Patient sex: M
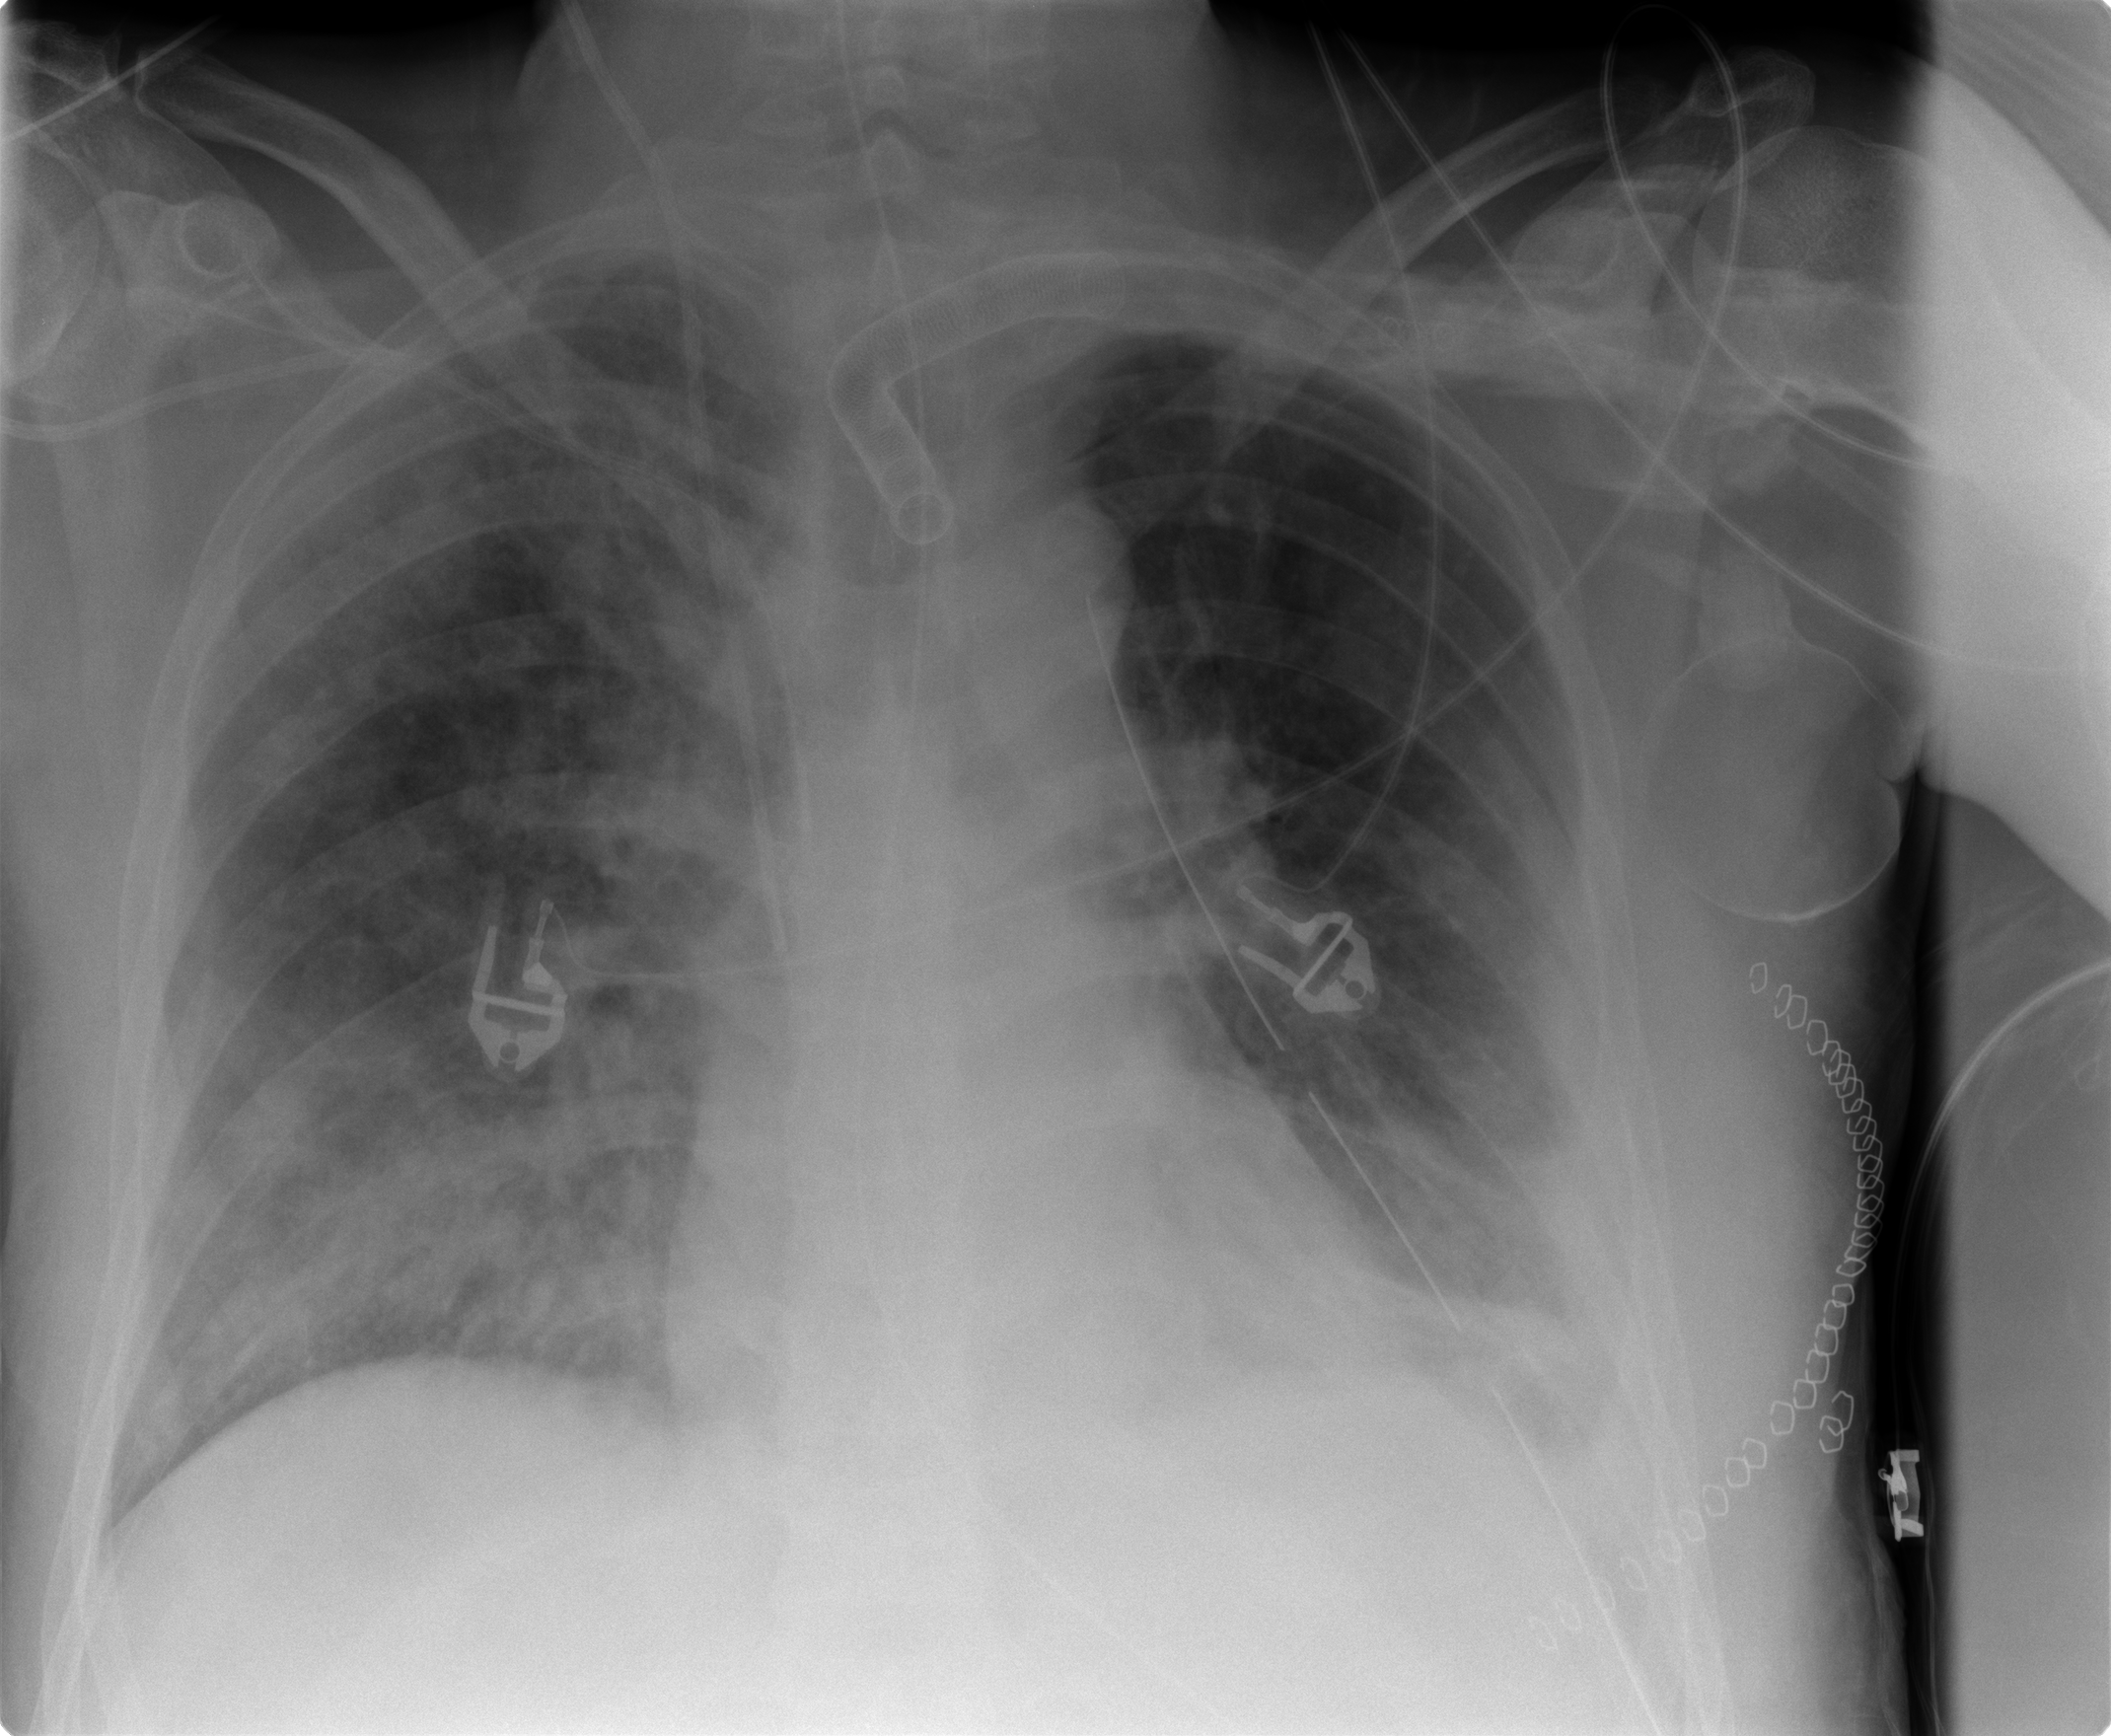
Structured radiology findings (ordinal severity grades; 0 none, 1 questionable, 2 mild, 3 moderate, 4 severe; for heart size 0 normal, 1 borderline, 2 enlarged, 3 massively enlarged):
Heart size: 0
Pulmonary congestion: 2
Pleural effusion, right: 0
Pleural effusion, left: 2
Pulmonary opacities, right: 3
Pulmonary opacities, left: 0
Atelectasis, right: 2
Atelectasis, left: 3